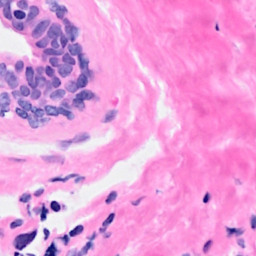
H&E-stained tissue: Breast